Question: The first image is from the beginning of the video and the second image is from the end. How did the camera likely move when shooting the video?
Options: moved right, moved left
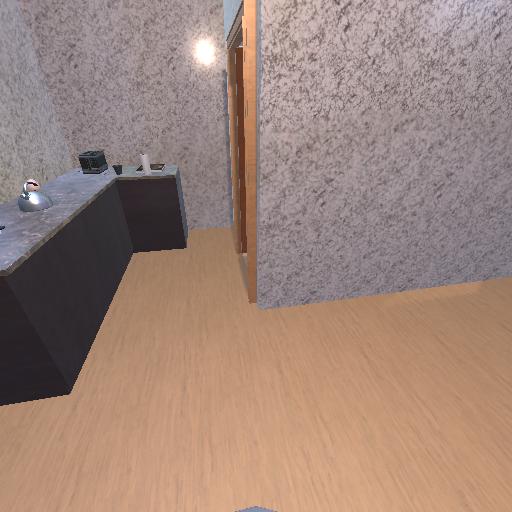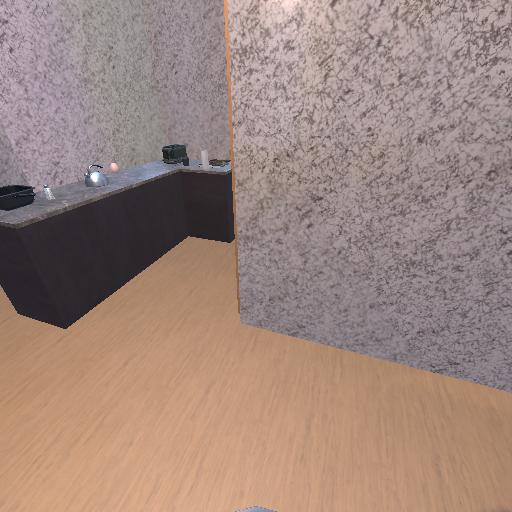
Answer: moved right